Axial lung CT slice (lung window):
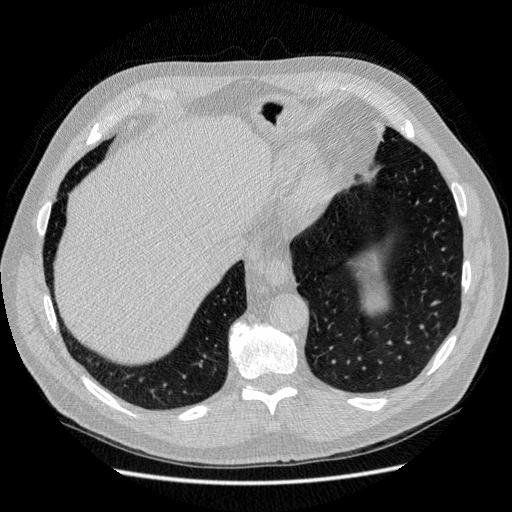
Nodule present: no